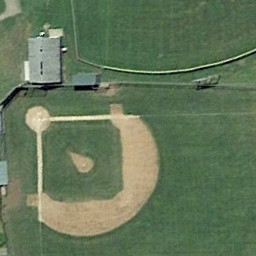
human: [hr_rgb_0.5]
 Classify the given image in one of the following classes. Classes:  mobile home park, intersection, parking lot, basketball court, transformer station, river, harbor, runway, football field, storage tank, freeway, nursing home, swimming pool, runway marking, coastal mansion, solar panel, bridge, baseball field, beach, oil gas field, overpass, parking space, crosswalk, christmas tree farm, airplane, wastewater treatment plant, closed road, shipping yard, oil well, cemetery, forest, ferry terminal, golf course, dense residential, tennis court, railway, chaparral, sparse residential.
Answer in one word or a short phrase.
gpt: baseball field